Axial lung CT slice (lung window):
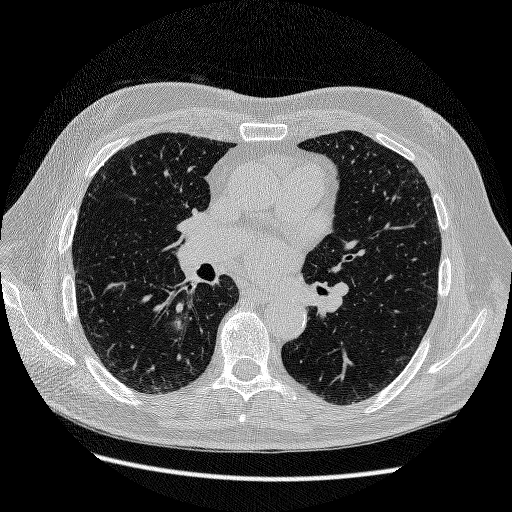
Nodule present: yes
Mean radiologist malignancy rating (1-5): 3